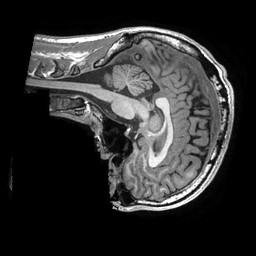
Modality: T1w
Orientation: sagittal
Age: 29
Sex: male
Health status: healthy
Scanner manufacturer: ge